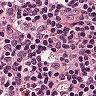
Metastatic tissue present: no